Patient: sex M, age 65
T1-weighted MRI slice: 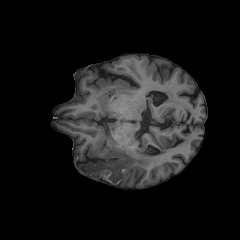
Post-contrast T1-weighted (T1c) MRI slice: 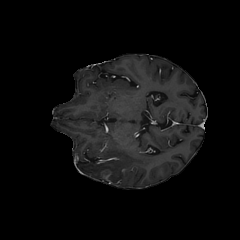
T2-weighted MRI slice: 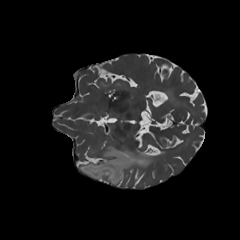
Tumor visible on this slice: yes
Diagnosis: Astrocytoma, IDH-mutant
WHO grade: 2